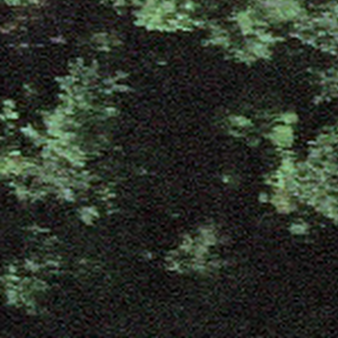
Label: other